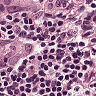
Metastatic tissue present: yes